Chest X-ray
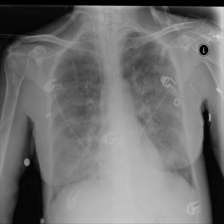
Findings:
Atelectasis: negative
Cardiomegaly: negative
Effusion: negative
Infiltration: negative
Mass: negative
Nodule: negative
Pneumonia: negative
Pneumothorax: negative
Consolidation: positive
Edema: positive
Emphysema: negative
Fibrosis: negative
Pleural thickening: negative
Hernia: negative